Question: Today I thought I'd modify a small example of how to use <URL> adding a colour array and drawing some points instead of a triangle. Trivial, I thought...
However, my 'COLOUR_DATA' appears to be being used for the vertex positions somehow.
Given
'''
static VERTEX_DATA: [GLfloat, ..6] = [
0.2, 0.0,
0.0, 0.2,
0.0, 0.0];
static COLOUR_DATA: [GLfloat, ..12] = [
0.0, 0.5, 0.0, 1.0,
0.5, 0.0, 0.0, 1.0,
0.0, 0.0, 5.0, 1.0];
'''
it is obvious that the points in the screenshot below are the first 6 values of 'COLOUR_DATA', not 'VERTEX_DATA'. The 'problem' disappears when I comment out the 'BindBuffer' and 'BufferData' calls pertaining to my colour buffer object.
Source code is below the screenshot, and of course removing 'BindBuffer'/'BufferData' also means removing the 'EnableVertexAttribArray' and 'VertexAttribPointer' class in order to compile, but they have no impact on the situation at hand).
Am I just missing something obvious? Or am I dealing with something deeper (e.g. a bug in gl-rs) here?

'''
#![feature(globs)]
extern crate gl;
extern crate glfw;
extern crate native;
use gl::types::*;
use glfw::Context;
use std::mem;
use std::ptr;
use std::str;
// Vertex data
static VERTEX_DATA: [GLfloat, ..6] = [
0.2, 0.0,
0.0, 0.2,
0.0, 0.0];
static COLOUR_DATA: [GLfloat, ..12] = [
0.0, 0.5, 0.0, 1.0,
0.5, 0.0, 0.0, 1.0,
0.0, 0.0, 5.0, 1.0];
// Shader sources
static VS_SRC: &'static str =
"#version 150
in vec2 position;
in vec4 vertexColor;
out vec4 fragmentColor;
void main() {
gl_Position = vec4(position, 0.0, 1.0);
fragmentColor = vertexColor;
}";
static FS_SRC: &'static str =
"#version 150
in vec4 fragmentColor;
out vec4 out_color;
void main() {
out_color = vec4(1.0, 0.0, 0.0, 1.0);
}";
//out_color = fragmentColor;
// the above line removed from shader string for debugging this
fn compile_shader(src: &str, ty: GLenum) -> GLuint {
let shader;
unsafe {
shader = gl::CreateShader(ty);
// Attempt to compile the shader
src.with_c_str(|ptr| gl::ShaderSource(shader, 1, &ptr, ptr::null()));
gl::CompileShader(shader);
// Get the compile status
let mut status = gl::FALSE as GLint;
gl::GetShaderiv(shader, gl::COMPILE_STATUS, &mut status);
// Fail on error
if status != (gl::TRUE as GLint) {
let mut len = 0;
gl::GetShaderiv(shader, gl::INFO_LOG_LENGTH, &mut len);
let mut buf = Vec::from_elem(len as uint - 1, 0u8); // subtract 1 to skip the trailing null character
gl::GetShaderInfoLog(shader, len, ptr::null_mut(), buf.as_mut_ptr() as *mut GLchar);
panic!("{}", str::from_utf8(buf.as_slice()).expect("ShaderInfoLog not valid utf8"));
}
}
shader
}
fn link_program(vs: GLuint, fs: GLuint) -> GLuint {
unsafe {
let program = gl::CreateProgram();
gl::AttachShader(program, vs);
gl::AttachShader(program, fs);
gl::LinkProgram(program);
// Get the link status
let mut status = gl::FALSE as GLint;
gl::GetProgramiv(program, gl::LINK_STATUS, &mut status);
// Fail on error
if status != (gl::TRUE as GLint) {
let mut len: GLint = 0;
gl::GetProgramiv(program, gl::INFO_LOG_LENGTH, &mut len);
let mut buf = Vec::from_elem(len as uint - 1, 0u8); // subtract 1 to skip the trailing null character
gl::GetProgramInfoLog(program, len, ptr::null_mut(), buf.as_mut_ptr() as *mut GLchar);
panic!("{}", str::from_utf8(buf.as_slice()).expect("ProgramInfoLog not valid utf8"));
}
program
}
}
#[start]
fn start(argc: int, argv: *const *const u8) -> int {
native::start(argc, argv, main)
}
fn main() {
let glfw = glfw::init(glfw::FAIL_ON_ERRORS).unwrap();
// Choose a GL profile that is compatible with OS X 10.7+
glfw.window_hint(glfw::ContextVersion(3, 2));
glfw.window_hint(glfw::OpenglForwardCompat(true));
glfw.window_hint(glfw::OpenglProfile(glfw::OpenGlCoreProfile));
let (window, _) = glfw.create_window(800, 600, "OpenGL", glfw::Windowed)
.expect("Failed to create GLFW window.");
// It is essential to make the context current before calling 'gl::load_with'.
window.make_current();
// Load the OpenGL function pointers
gl::load_with(|s| window.get_proc_address(s));
// Create GLSL shaders
let vs = compile_shader(VS_SRC, gl::VERTEX_SHADER);
let fs = compile_shader(FS_SRC, gl::FRAGMENT_SHADER);
let program = link_program(vs, fs);
let mut vao = 0;
let mut vbo = 0;
let mut cbo = 0;
unsafe {
// Create Vertex Array Object
gl::GenVertexArrays(1, &mut vao);
gl::BindVertexArray(vao);
// Set up vertex buffer object
gl::GenBuffers(1, &mut vbo);
gl::BindBuffer(gl::ARRAY_BUFFER, vbo);
gl::BufferData(gl::ARRAY_BUFFER,
(VERTEX_DATA.len() * mem::size_of::<GLfloat>()) as GLsizeiptr,
mem::transmute(&VERTEX_DATA[0]),
gl::STATIC_DRAW);
// Set up colour buffer object
gl::GenBuffers(1, &mut cbo);
gl::BindBuffer(gl::ARRAY_BUFFER, cbo);
gl::BufferData(gl::ARRAY_BUFFER,
(COLOUR_DATA.len() * mem::size_of::<GLfloat>()) as GLsizeiptr,
mem::transmute(&COLOUR_DATA[0]),
gl::STATIC_DRAW);
gl::UseProgram(program);
// Bind fragment shader
"out_color".with_c_str(|ptr| gl::BindFragDataLocation(program, 0, ptr));
// Configure vertex buffer
let pos_attr = "position".with_c_str(|ptr| gl::GetAttribLocation(program, ptr));
println!("{}", pos_attr);
gl::EnableVertexAttribArray(pos_attr as GLuint);
gl::VertexAttribPointer(pos_attr as GLuint, 2, gl::FLOAT,
gl::FALSE as GLboolean, 0, ptr::null());
gl::PointSize(10.0);
// Configure colour buffer
let col_attr = "vertexColor".with_c_str(|ptr| gl::GetAttribLocation(program, ptr));
println!("{}", col_attr);
gl::EnableVertexAttribArray(col_attr as GLuint);
gl::VertexAttribPointer(col_attr as GLuint, 4, gl::FLOAT,
gl::FALSE as GLboolean, 0, ptr::null());
}
while !window.should_close() {
glfw.poll_events();
unsafe {
gl::ClearColor(0.3, 0.3, 0.3, 1.0);
gl::Clear(gl::COLOR_BUFFER_BIT);
gl::DrawArrays(gl::POINTS, 0, 3);
}
window.swap_buffers();
}
unsafe {
gl::DeleteProgram(program);
gl::DeleteShader(fs);
gl::DeleteShader(vs);
gl::DeleteBuffers(1, &cbo);
gl::DeleteBuffers(1, &vbo);
gl::DeleteVertexArrays(1, &vao);
}
}
'''
Note: Code depends on <URL>. gl-rs does not appear to have anything like this in the issues tracker.
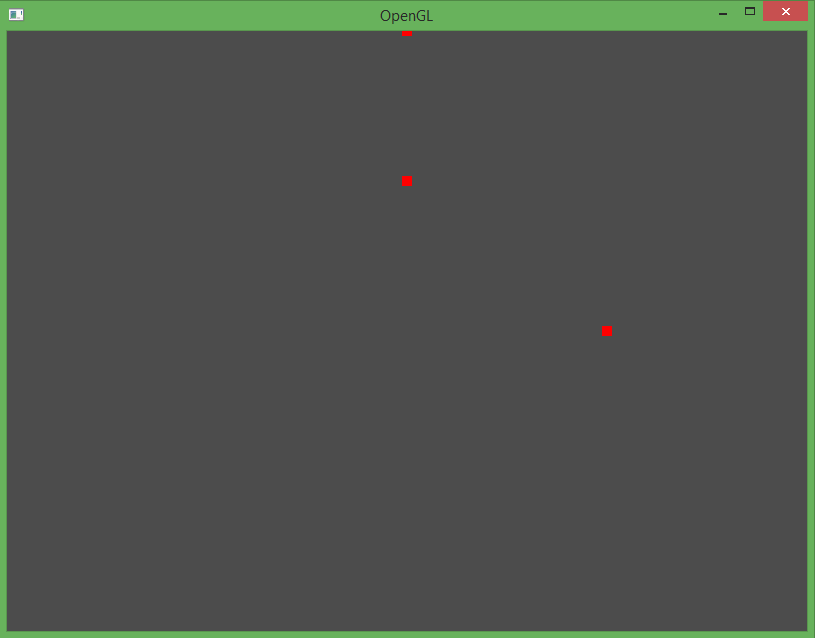
Answer: Because you need to have the right buffer bound ('BindBuffer') before calling 'VertexAttribPointer'.
'''
// Configure vertex buffer
let pos_attr = "position".with_c_str(|ptr| gl::GetAttribLocation(program, ptr));
println!("{}", pos_attr);
gl::EnableVertexAttribArray(pos_attr as GLuint);
gl::BindBuffer(gl::ARRAY_BUFFER, vbo);
gl::VertexAttribPointer(pos_attr as GLuint, 2, gl::FLOAT,
gl::FALSE as GLboolean, 0, ptr::null());
gl::PointSize(10.0);
// Configure colour buffer
let col_attr = "vertexColor".with_c_str(|ptr| gl::GetAttribLocation(program, ptr));
println!("{}", col_attr);
gl::EnableVertexAttribArray(col_attr as GLuint);
gl::BindBuffer(gl::ARRAY_BUFFER, cbo);
gl::VertexAttribPointer(col_attr as GLuint, 4, gl::FLOAT,
gl::FALSE as GLboolean, 0, ptr::null());
'''
With no buffer bound, the final argument to 'VertexAttribPointer' is a pointer to system memory. With vertex buffer objects, it becomes an offset into the currently bound buffer. In your case, the colour buffer was the last to be bound during initialization and was being used for both vertex attributes.